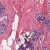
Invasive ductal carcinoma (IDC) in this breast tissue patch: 0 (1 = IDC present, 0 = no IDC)